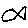
Label: fish